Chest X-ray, AP view. Patient: 54 years old, sex M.
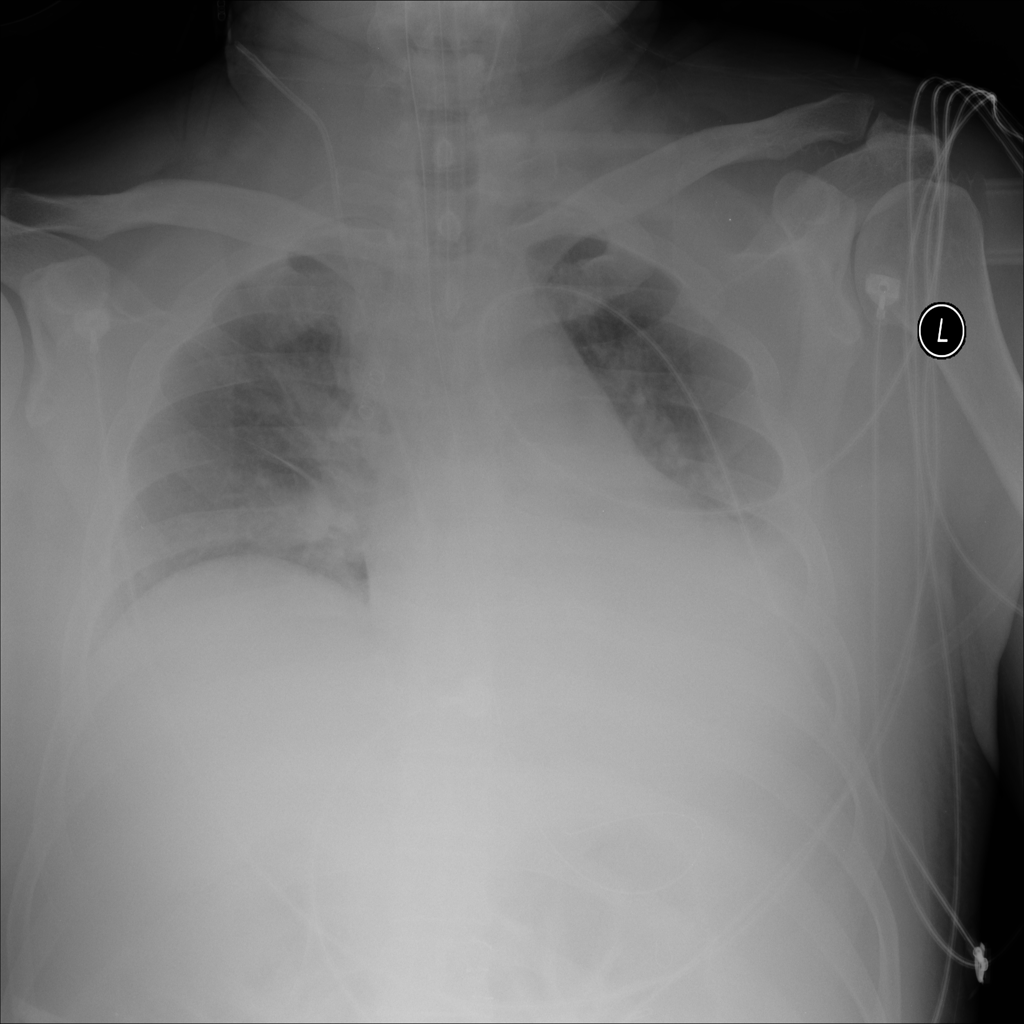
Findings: Effusion